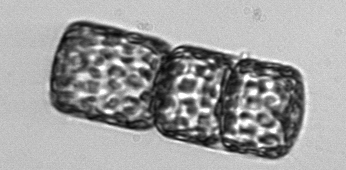
Label: Lauderia_annulata